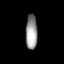
Tissue: prostate
Cell type: Myeloid cells
Senescence score: 0.3106
Nuclear area (px): 390
Mean DAPI intensity: 154.072